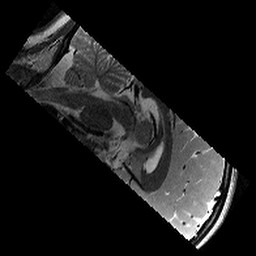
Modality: T2w
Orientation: sagittal
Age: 10
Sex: female
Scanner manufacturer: siemens
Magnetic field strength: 3 T
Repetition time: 9.23 s
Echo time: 0.067 s